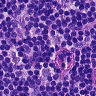
Metastatic tissue present: no